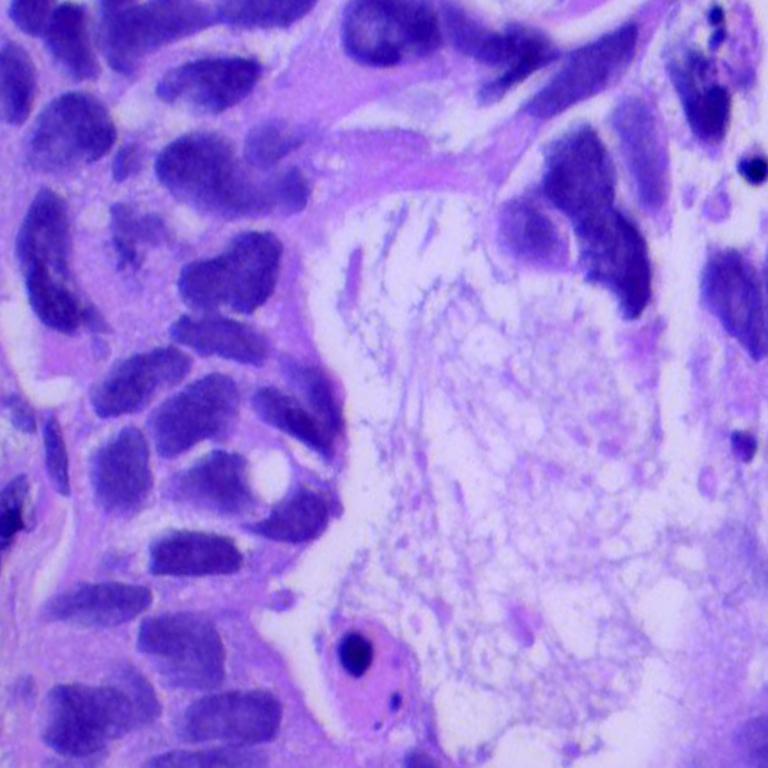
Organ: lung
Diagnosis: adenocarcinomas